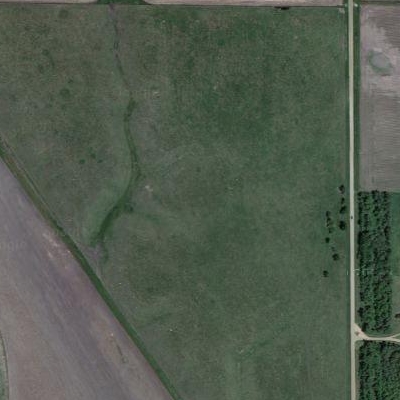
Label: Grass